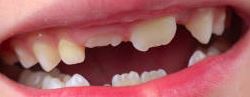
Condition: hypodontia